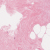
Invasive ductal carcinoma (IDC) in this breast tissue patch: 0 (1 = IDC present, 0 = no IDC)